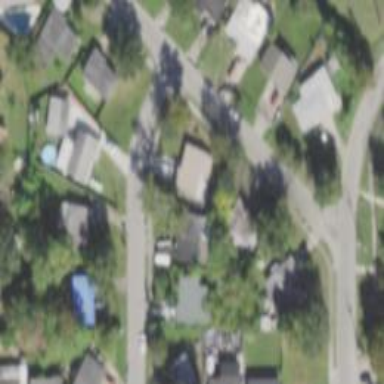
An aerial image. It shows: Residential road with sidewalk on the left side.